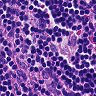
Metastatic tissue present: no